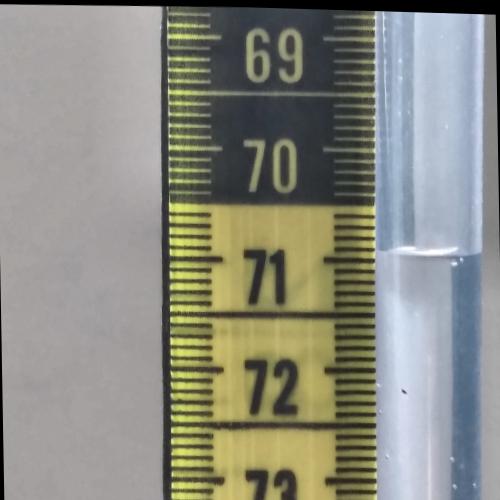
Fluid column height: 70.9 cm